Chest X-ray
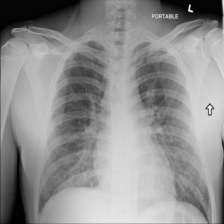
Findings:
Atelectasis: positive
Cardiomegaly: negative
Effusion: negative
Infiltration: negative
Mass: negative
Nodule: positive
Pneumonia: negative
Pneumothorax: negative
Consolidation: negative
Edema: negative
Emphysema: negative
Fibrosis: negative
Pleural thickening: positive
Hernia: negative